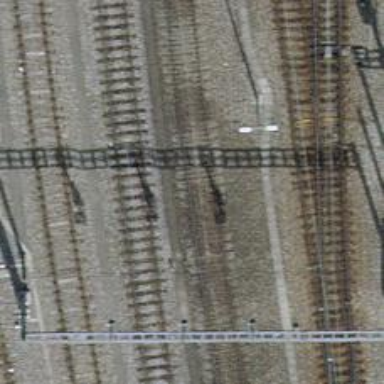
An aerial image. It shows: Yard with single rail track. The railway track is electrified with contact line for service purposes.